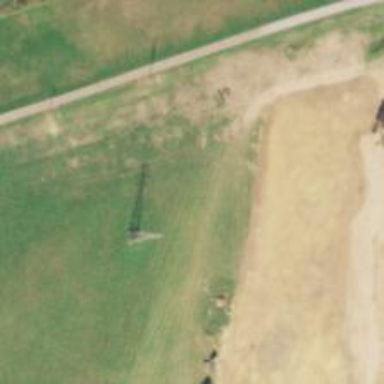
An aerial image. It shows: Power tower.